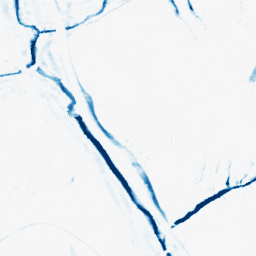
Category: morphological
Decomposition family: morphological_ellipse
Decomposition parameters: operation: closing
width: 5
height: 10
Upsampling method: bilinear
Upsampling parameters: scale: 2
Upsampling scale: 2